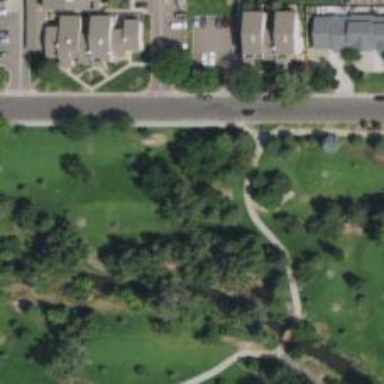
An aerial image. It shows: Disc golf hole.